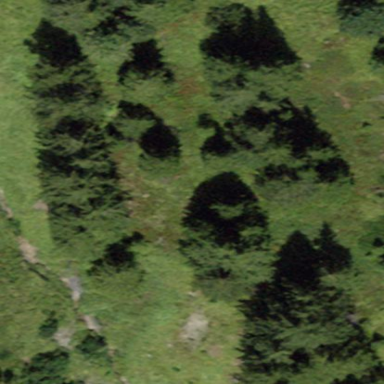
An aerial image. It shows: Forest area.